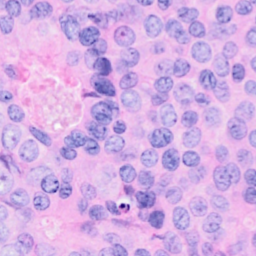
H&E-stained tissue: Breast